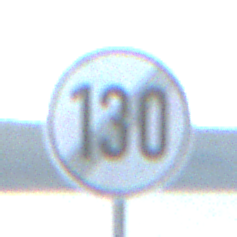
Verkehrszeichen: EndeGeschwindigkeit130
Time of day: SunriseSunset
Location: Outdoor (RoadRail)
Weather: PartlyCloudy
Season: NotSpecified
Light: Natural